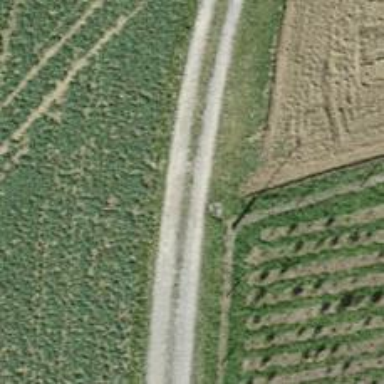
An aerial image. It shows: Track with pebblestone surface. The track type is grade2.